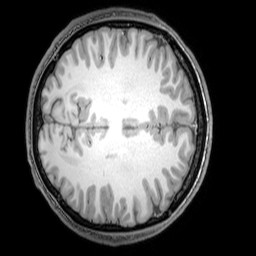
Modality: T1w
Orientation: axial
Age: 21
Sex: male
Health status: healthy
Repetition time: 0.081 s
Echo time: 0.037 s